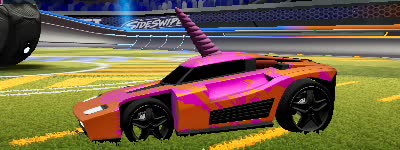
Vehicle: breakout